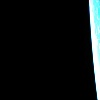
Label: space